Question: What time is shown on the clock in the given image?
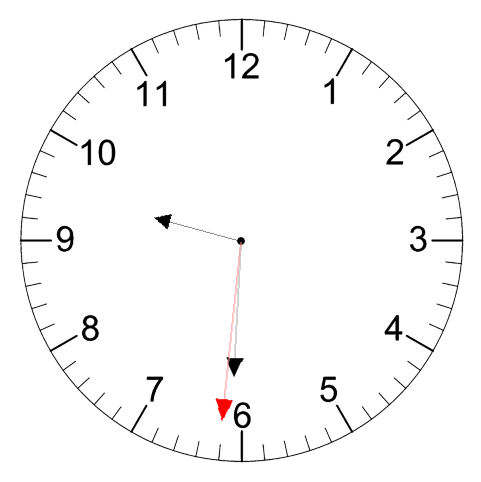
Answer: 09:30:31